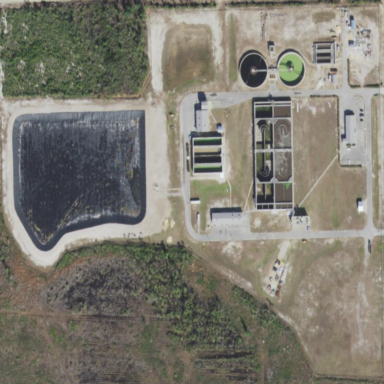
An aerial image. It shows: View of wastewater plant.